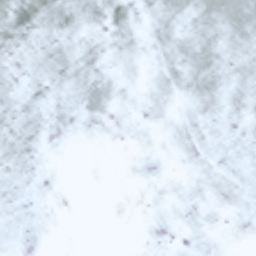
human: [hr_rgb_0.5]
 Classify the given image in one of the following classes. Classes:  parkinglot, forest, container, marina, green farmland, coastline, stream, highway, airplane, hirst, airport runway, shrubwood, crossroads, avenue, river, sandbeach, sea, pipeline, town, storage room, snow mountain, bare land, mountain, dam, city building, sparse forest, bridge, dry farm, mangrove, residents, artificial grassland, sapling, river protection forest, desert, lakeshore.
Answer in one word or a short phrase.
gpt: snow mountain